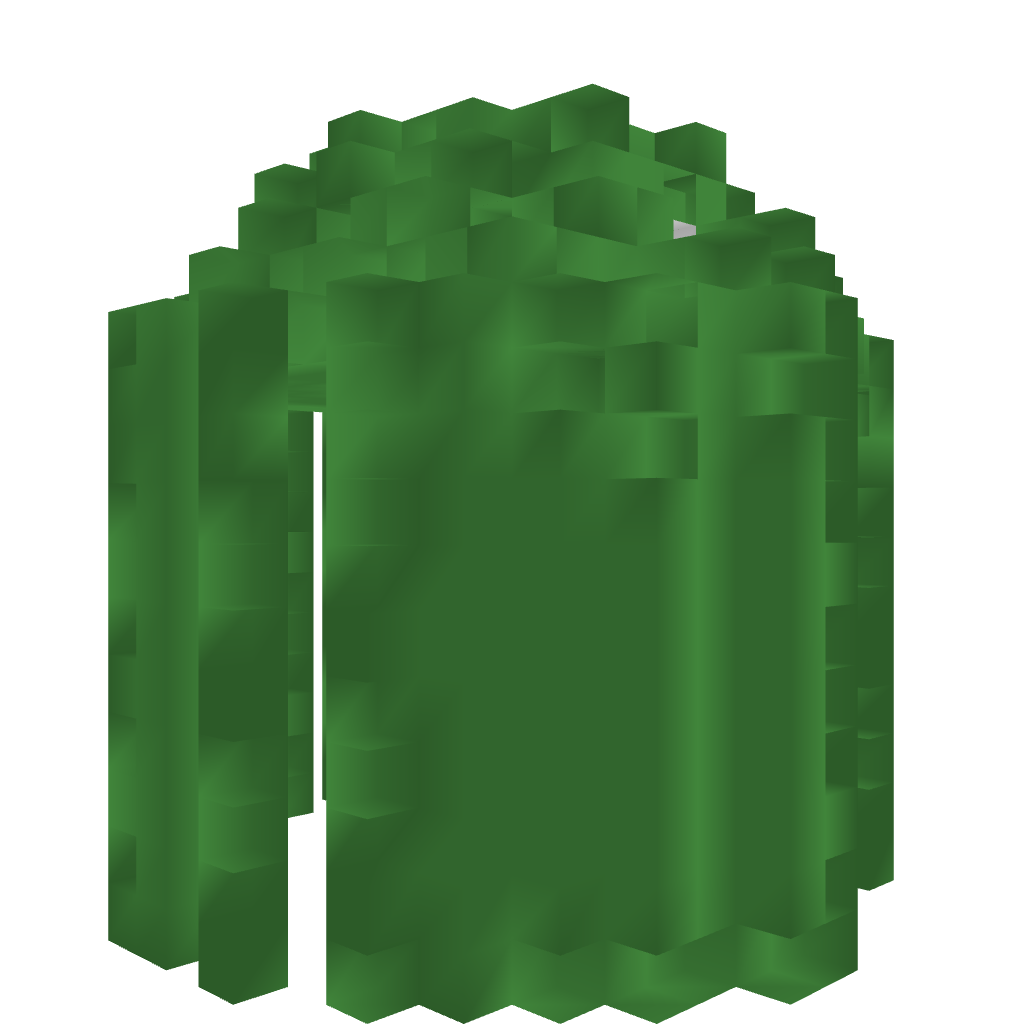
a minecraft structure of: Simple Jungle Tree House bad low quality